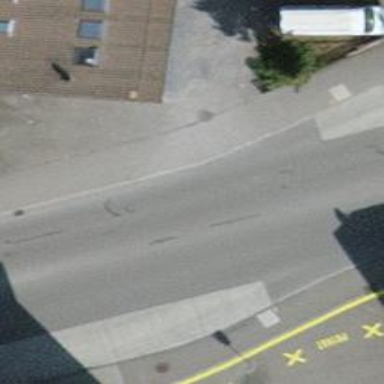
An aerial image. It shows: Public transport stop position.